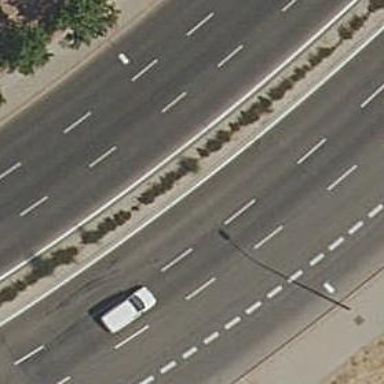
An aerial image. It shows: Tertiary road with asphalt surface.